Question: I'm trying to learn Swing on my own.
I'm playing with a toy program that asks the user to input their name. I put a JLabel and JTextfield into a JPanel where the user can input their name and submit. However my JTextfield is squished up and invisible and I can't get it to show (I've tried "setSize" to no avail).

This is my code:
'''
import javax.swing.JFrame;
import javax.swing.JLabel;
import javax.swing.JPanel;
import javax.swing.JTextField;
public class NamePrompt extends JFrame{
private static final long serialVersionUID = 1L;
String name;
public NamePrompt(){
setLayout(new BorderLayout());
JLabel enterYourName = new JLabel("Enter Your Name Here:");
JTextField textBoxToEnterName = new JTextField();
textBoxToEnterName.setSize(40, 10);
JPanel panelTop = new JPanel();
panelTop.add(enterYourName);
panelTop.add(textBoxToEnterName);
JButton submit = new JButton("Submit");
submit.addActionListener(new SubmitButton());
JPanel panelBottom = new JPanel();
panelBottom.add(submit);
//Add panelTop to JFrame
add(panelTop, BorderLayout.NORTH);
add(panelBottom, BorderLayout.SOUTH);
//JFrame set-up
setTitle("Name Prompt Program");
setSize(300, 150);
setLocationRelativeTo(null);
}
public static void main(String[] args) {
NamePrompt promptForName = new NamePrompt();
promptForName.setVisible(true);
}
'''
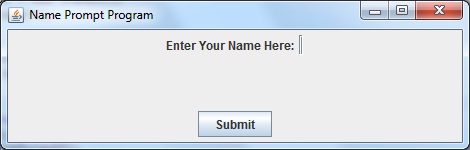
Answer: '''
JTextField textBoxToEnterName = new JTextField(20);
'''
See <URL> for explanation. E.G.

'''
import java.awt.BorderLayout;
import javax.swing.*;
public class NamePrompt extends JFrame{
private static final long serialVersionUID = 1L;
String name;
public NamePrompt(){
setLayout(new BorderLayout());
JLabel enterYourName = new JLabel("Enter Your Name Here:");
JTextField textBoxToEnterName = new JTextField(21);
//textBoxToEnterName.setSize(40, 10);
JPanel panelTop = new JPanel();
panelTop.add(enterYourName);
panelTop.add(textBoxToEnterName);
JButton submit = new JButton("Submit");
//submit.addActionListener(new SubmitButton());
JPanel panelBottom = new JPanel();
panelBottom.add(submit);
//Add panelTop to JFrame
add(panelTop, BorderLayout.NORTH);
add(panelBottom, BorderLayout.SOUTH);
//JFrame set-up
setTitle("Name Prompt Program");
//setSize(300, 150);
pack();
setLocationRelativeTo(null);
}
public static void main(String[] args) {
NamePrompt promptForName = new NamePrompt();
promptForName.setVisible(true);
}
}
'''